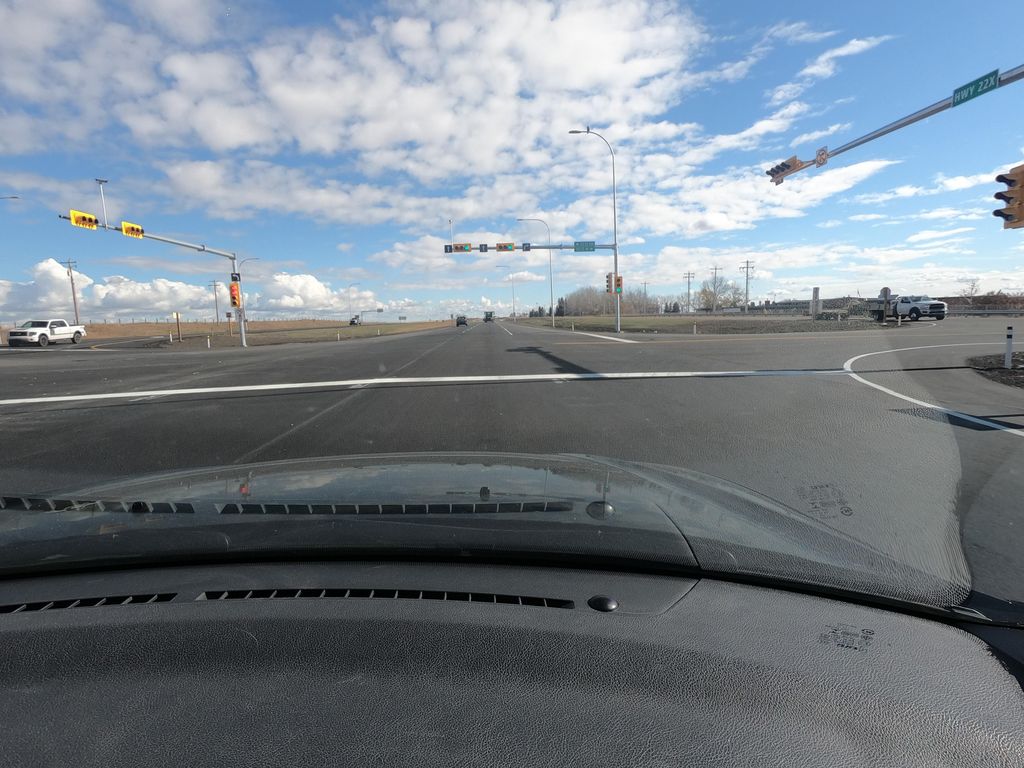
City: calgary